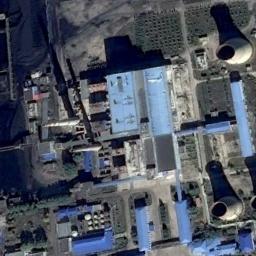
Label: thermal_power_station